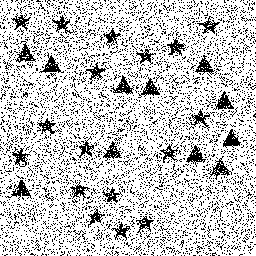
Squares: 0
Triangles: 11
Stars: 17
Total shapes: 28